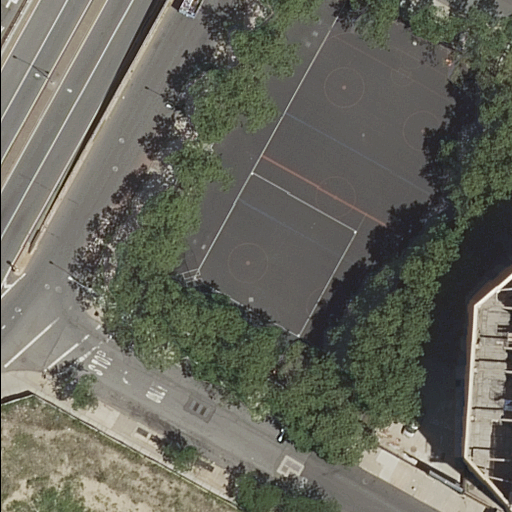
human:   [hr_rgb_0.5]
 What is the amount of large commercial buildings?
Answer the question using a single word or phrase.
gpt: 0

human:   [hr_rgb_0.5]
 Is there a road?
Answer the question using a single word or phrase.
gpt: yes

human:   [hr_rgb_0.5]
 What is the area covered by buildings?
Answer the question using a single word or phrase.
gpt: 1735m2

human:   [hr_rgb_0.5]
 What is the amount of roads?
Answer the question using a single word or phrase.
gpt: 16

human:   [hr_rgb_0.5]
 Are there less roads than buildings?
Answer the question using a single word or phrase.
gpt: no

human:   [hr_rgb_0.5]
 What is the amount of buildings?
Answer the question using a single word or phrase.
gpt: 1

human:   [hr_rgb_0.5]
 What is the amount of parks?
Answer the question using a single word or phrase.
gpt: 1

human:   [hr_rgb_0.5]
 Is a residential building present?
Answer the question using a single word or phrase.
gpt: yes

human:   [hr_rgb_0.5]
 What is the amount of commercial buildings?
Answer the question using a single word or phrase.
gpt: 0

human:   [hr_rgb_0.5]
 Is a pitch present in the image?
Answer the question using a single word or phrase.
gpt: yes

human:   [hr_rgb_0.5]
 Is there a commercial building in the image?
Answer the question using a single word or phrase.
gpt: no

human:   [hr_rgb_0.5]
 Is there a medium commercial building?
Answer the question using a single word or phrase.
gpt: no

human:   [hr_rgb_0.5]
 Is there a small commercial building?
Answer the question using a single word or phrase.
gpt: no

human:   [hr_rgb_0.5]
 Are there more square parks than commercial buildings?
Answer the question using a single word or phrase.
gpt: no

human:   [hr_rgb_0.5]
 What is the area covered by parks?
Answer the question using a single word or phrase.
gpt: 80m2

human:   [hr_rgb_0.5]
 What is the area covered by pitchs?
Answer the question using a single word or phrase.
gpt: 1273m2

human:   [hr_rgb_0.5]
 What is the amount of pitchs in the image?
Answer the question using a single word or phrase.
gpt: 1

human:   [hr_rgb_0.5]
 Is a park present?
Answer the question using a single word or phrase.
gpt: yes

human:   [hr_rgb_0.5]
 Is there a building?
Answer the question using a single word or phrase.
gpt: yes

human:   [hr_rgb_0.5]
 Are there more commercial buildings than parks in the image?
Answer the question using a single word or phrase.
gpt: no

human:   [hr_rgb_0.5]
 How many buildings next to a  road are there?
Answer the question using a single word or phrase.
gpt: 1

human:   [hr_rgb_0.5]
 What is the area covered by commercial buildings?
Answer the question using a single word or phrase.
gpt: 0m2

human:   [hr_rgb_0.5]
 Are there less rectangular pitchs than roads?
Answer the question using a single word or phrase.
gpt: yes

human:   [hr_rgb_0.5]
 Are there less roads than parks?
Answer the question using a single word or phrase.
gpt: no

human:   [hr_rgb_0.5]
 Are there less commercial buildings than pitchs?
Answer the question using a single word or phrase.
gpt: yes

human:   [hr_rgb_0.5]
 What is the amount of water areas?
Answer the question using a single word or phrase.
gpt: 0

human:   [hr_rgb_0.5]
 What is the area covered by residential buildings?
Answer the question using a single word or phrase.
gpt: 1735m2

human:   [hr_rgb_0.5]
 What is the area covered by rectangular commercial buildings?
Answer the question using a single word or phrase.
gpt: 0m2

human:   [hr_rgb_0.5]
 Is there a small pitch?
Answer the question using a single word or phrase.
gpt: no

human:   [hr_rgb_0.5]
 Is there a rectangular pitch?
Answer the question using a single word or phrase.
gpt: no

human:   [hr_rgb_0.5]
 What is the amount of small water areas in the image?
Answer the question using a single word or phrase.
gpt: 0

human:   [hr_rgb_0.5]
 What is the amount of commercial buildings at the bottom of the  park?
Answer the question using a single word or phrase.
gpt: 0

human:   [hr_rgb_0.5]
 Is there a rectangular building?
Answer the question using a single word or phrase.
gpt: no

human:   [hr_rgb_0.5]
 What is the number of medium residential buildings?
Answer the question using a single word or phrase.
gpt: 0

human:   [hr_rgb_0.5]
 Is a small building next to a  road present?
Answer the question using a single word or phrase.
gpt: no

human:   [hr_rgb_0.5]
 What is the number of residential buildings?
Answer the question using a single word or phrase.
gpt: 1

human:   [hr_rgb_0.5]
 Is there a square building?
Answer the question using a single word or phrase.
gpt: no

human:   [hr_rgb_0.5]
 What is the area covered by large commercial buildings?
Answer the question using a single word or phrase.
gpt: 0m2

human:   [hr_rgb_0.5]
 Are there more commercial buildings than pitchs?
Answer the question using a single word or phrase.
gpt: no

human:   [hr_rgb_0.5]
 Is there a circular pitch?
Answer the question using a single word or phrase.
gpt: no

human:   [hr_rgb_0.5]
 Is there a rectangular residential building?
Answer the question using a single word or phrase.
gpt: no

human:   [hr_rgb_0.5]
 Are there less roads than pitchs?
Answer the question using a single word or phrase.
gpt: no

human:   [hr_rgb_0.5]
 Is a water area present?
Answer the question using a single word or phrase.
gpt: no

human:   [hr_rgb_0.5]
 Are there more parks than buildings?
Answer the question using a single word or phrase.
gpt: no

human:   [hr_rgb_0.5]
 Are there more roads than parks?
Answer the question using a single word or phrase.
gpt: yes

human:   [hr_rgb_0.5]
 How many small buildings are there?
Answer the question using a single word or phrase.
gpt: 0

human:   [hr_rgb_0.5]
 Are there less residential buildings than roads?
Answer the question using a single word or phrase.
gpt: yes

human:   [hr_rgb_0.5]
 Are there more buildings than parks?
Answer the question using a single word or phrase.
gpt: no

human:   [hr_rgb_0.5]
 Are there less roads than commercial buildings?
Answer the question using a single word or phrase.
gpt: no

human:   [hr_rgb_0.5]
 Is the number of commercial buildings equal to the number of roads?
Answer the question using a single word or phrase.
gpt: no

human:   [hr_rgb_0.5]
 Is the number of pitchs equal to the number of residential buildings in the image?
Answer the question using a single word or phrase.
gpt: yes

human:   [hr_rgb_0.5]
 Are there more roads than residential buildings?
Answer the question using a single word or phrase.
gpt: yes

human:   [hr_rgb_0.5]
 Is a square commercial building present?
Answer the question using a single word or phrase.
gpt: no

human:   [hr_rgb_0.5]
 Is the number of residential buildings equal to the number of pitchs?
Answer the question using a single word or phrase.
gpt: yes

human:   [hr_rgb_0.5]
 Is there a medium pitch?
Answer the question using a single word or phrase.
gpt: no

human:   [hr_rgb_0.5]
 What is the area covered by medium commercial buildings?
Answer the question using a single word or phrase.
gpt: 0m2

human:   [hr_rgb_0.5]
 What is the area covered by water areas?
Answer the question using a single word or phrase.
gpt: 0m2

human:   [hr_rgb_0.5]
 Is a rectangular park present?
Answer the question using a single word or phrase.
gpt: yes

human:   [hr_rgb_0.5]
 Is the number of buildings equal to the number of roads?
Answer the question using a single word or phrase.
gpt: no

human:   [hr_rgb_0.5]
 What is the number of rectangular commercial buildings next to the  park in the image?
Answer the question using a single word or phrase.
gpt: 0

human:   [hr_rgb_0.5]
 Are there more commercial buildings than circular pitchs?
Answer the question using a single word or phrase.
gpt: no

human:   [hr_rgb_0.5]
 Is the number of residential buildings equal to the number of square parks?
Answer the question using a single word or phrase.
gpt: no

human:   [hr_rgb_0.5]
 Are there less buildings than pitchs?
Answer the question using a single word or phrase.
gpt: no

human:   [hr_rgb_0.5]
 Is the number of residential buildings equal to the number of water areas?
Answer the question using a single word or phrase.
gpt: no